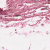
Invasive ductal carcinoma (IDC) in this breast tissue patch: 0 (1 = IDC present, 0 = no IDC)